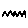
Label: zigzag